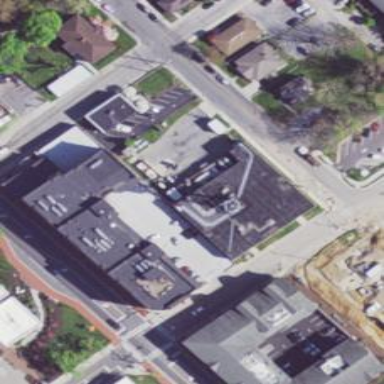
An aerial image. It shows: Retail building.